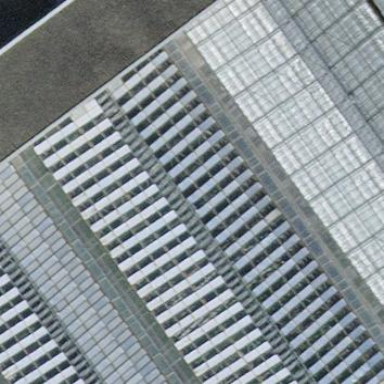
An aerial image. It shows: Greenhouse.